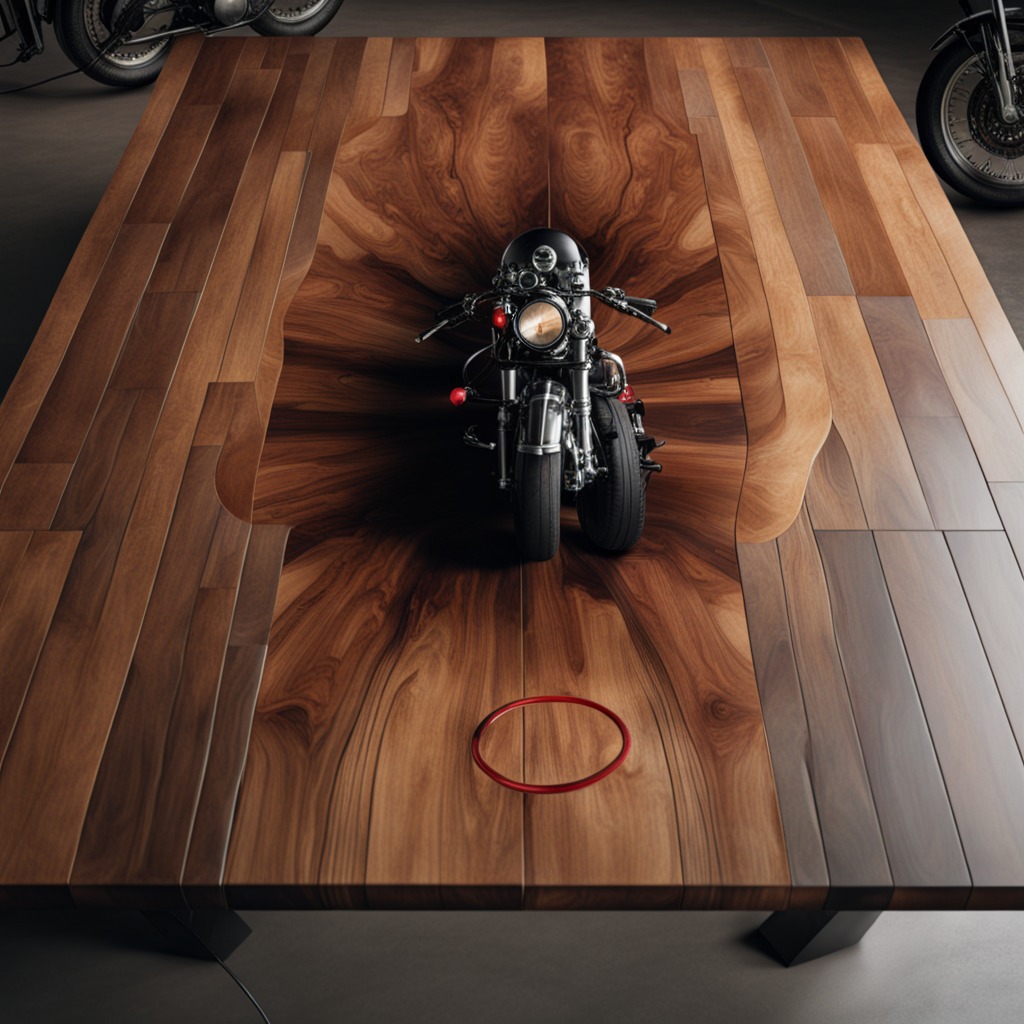
A rubber O-ring is lying on the oil-spilled wooden table in a vintage motorcycle garage.